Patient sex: M
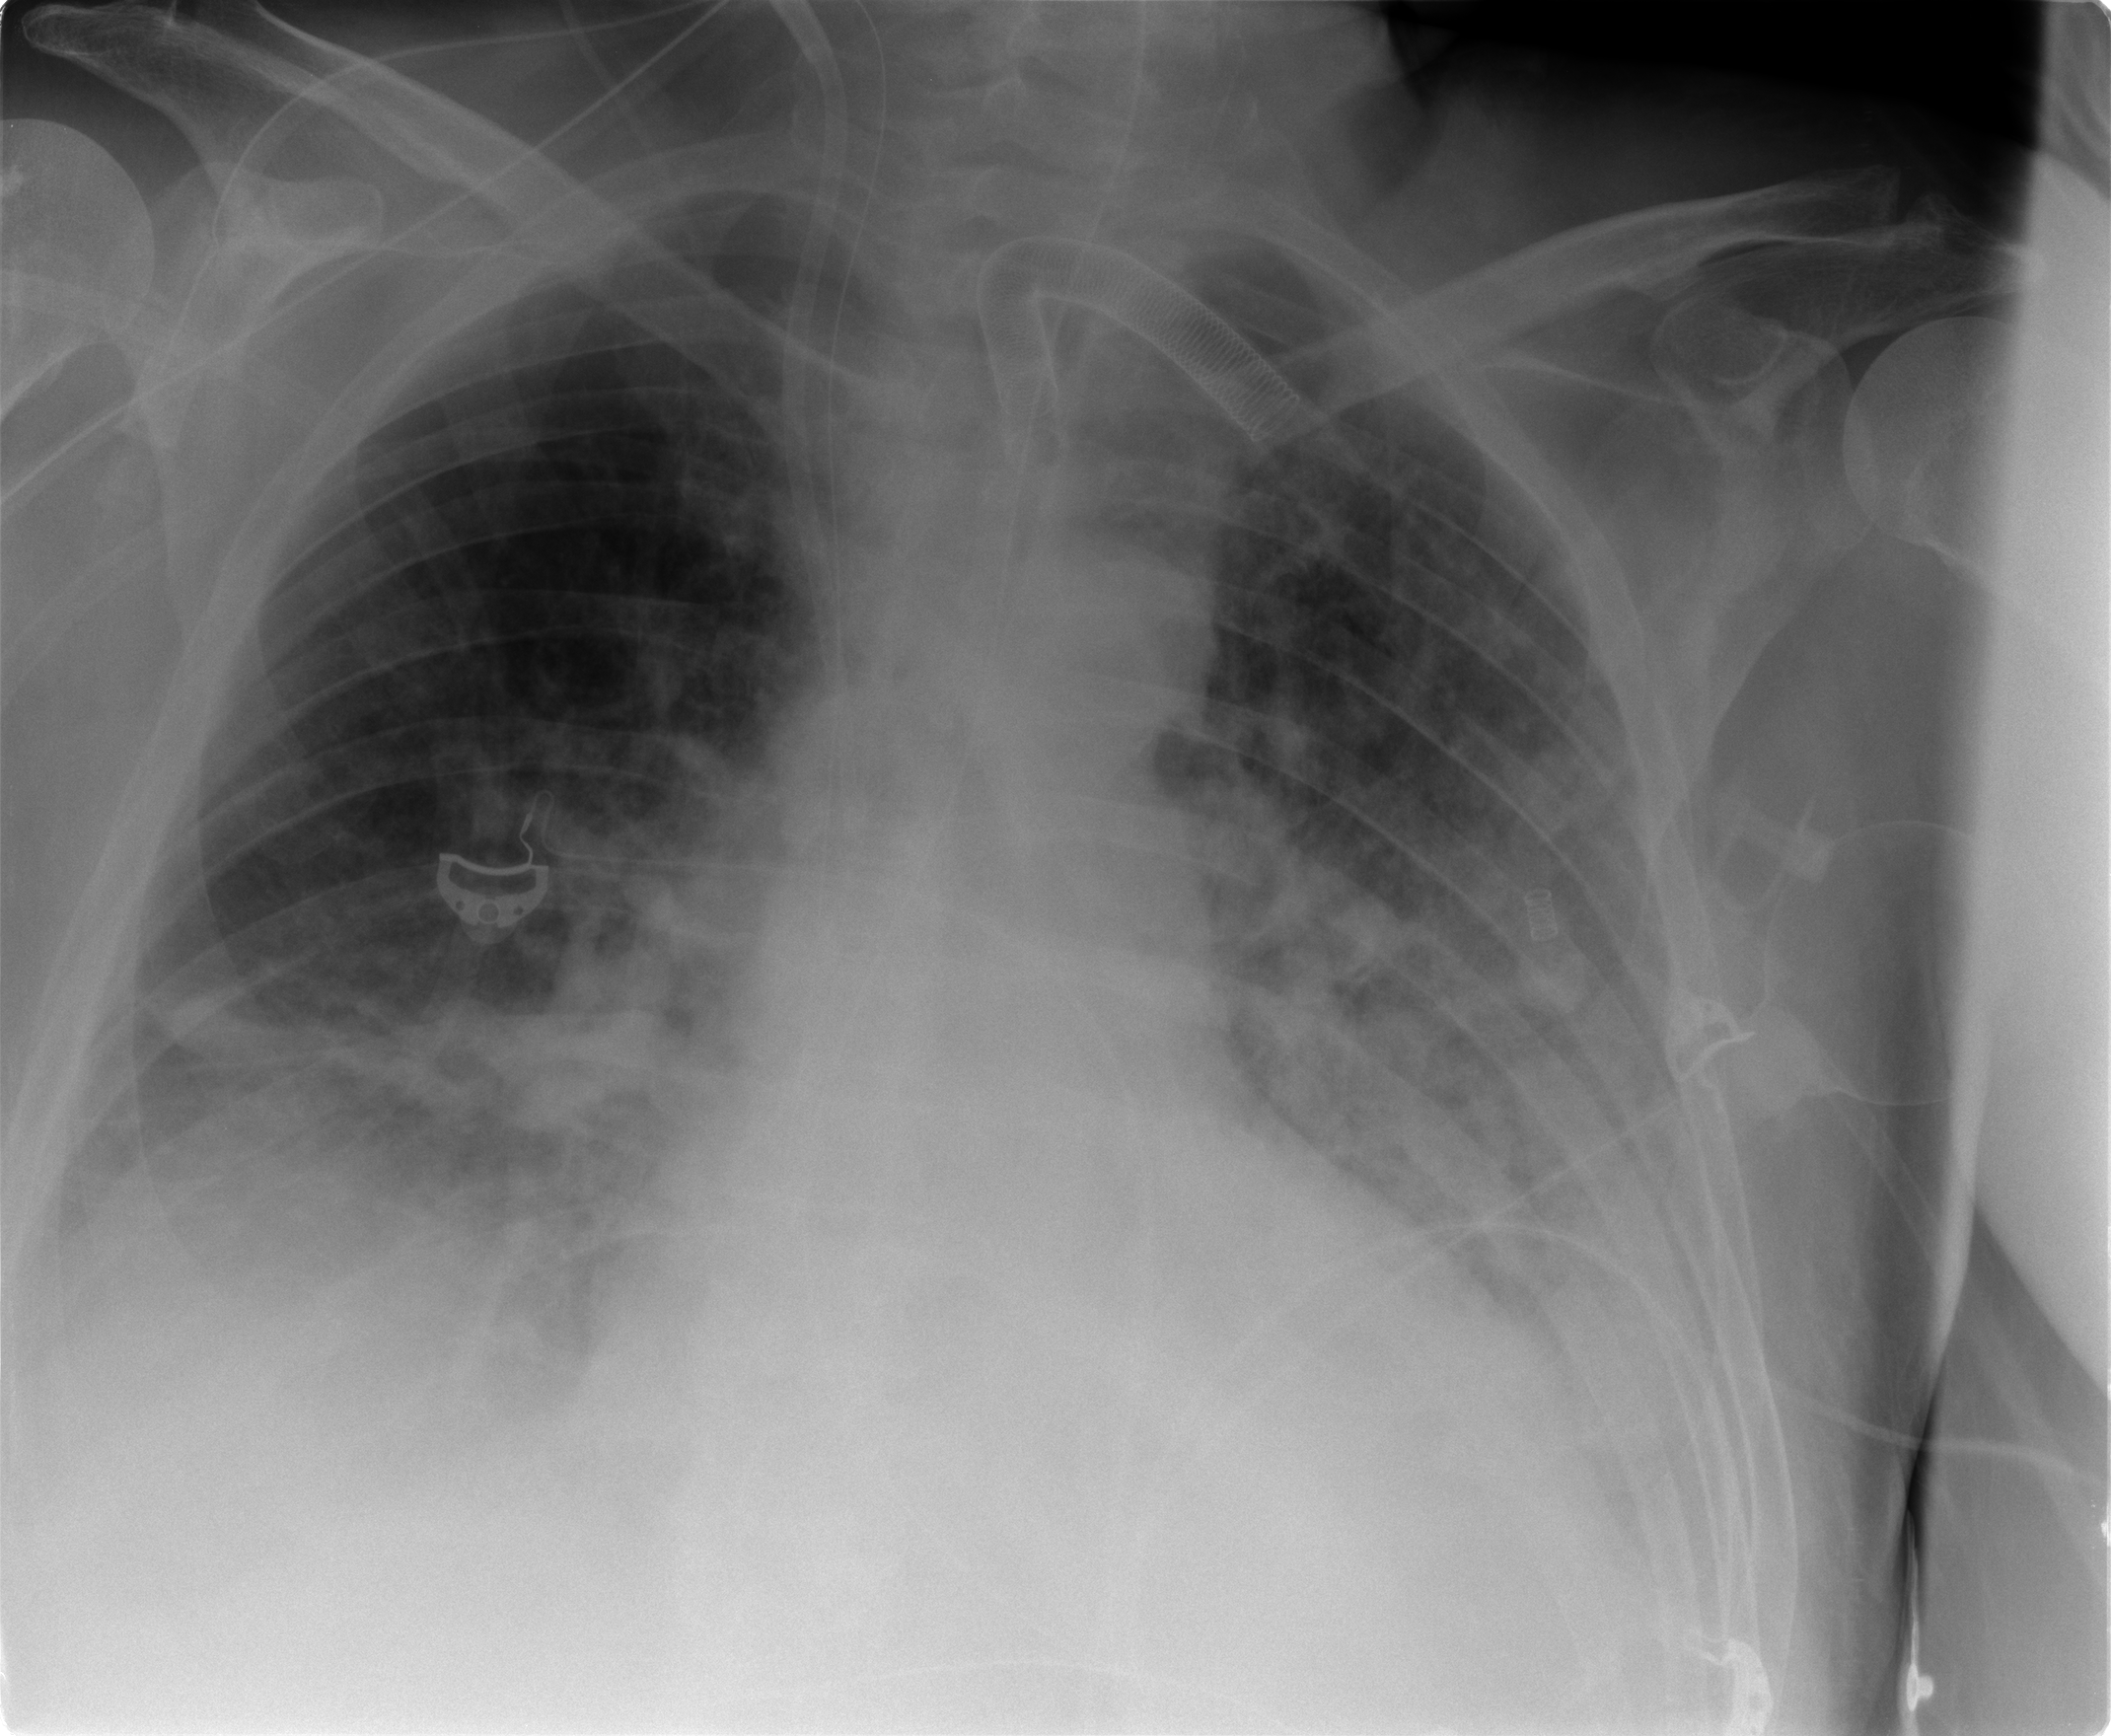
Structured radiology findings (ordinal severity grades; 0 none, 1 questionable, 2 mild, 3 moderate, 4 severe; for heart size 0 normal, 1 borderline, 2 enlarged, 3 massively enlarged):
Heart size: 1
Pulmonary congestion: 2
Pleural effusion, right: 2
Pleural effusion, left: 2
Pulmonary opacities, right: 2
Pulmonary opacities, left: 3
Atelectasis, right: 2
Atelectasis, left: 2